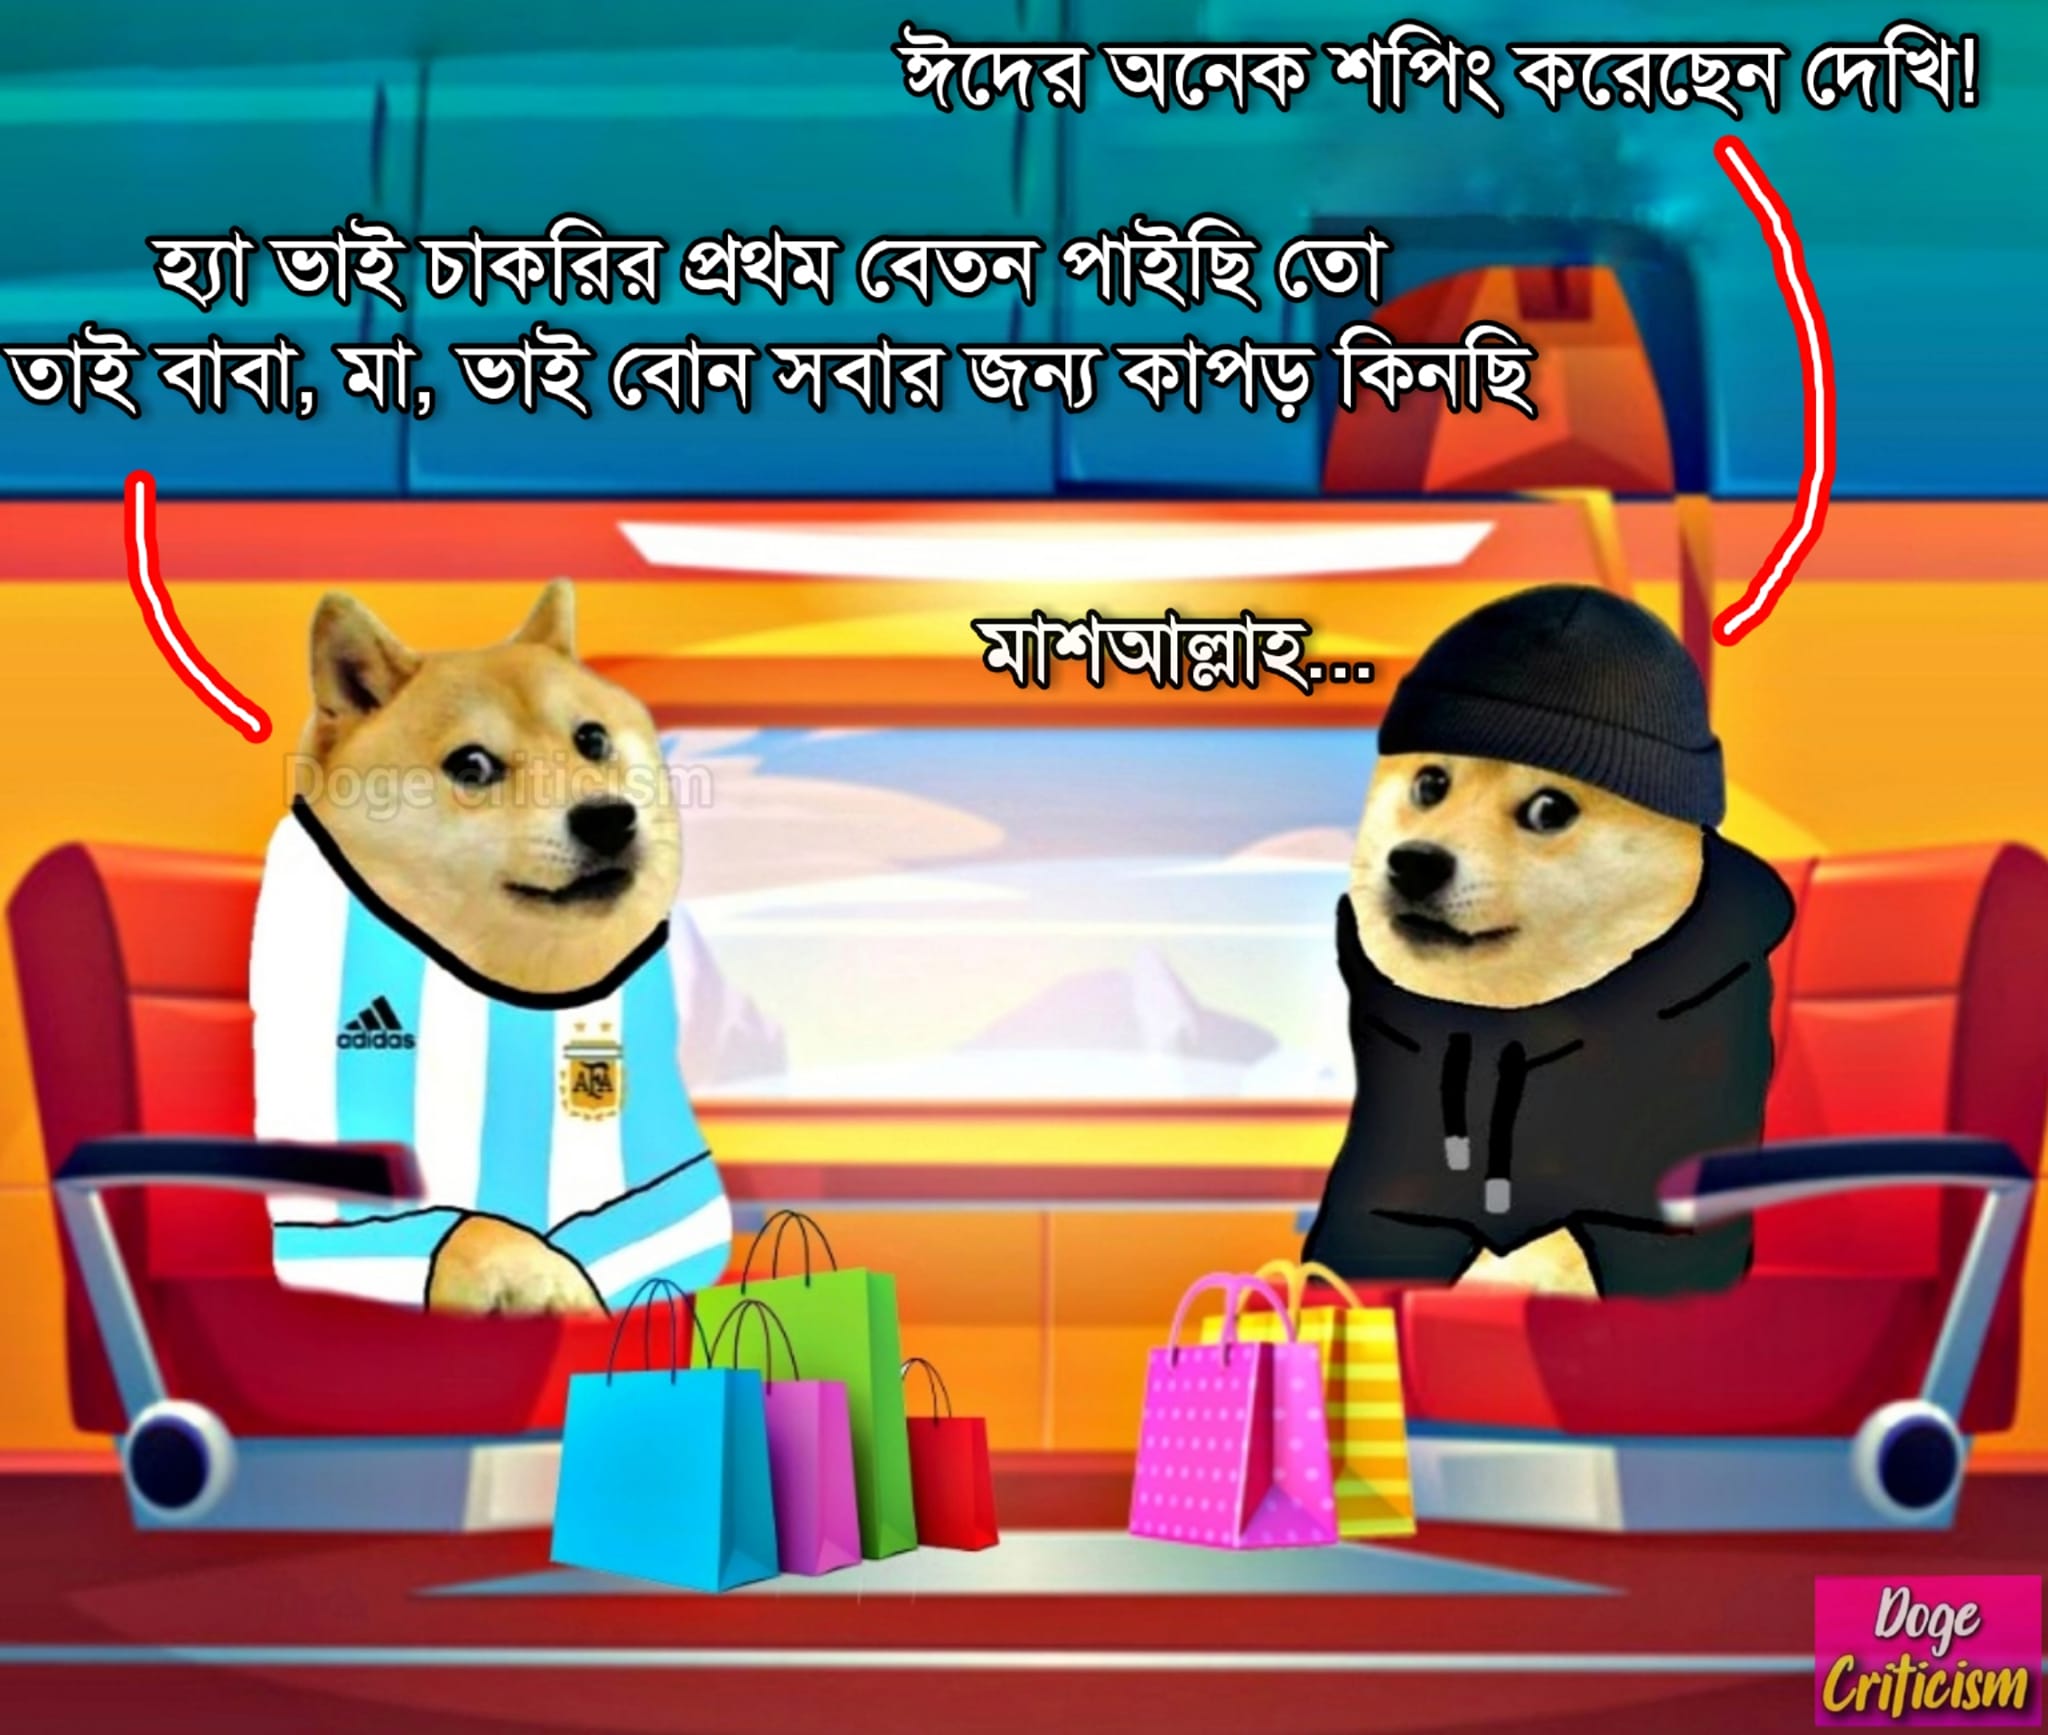
Text: ঈদের অনেক শপিং করেছেন দেখি হ্যা ভাই চাকরির প্রথম বেতন পাইছি তো তাই বাবা; মা; ভাই বোন সবার জন্য কাপড় কিনছি মাশআল্লাই...
Label: Non Hate